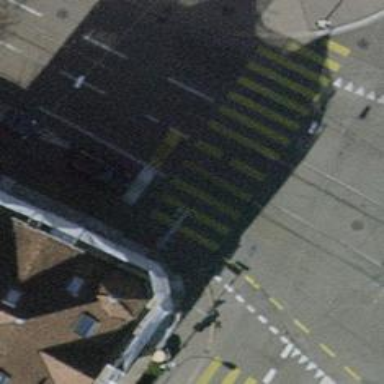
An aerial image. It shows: Footway with asphalt surface and zebra crossing.